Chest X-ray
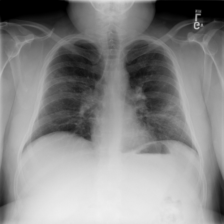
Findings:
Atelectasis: negative
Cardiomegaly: negative
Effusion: negative
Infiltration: negative
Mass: negative
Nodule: negative
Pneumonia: negative
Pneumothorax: negative
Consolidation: negative
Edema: negative
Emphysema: negative
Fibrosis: negative
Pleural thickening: negative
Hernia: negative